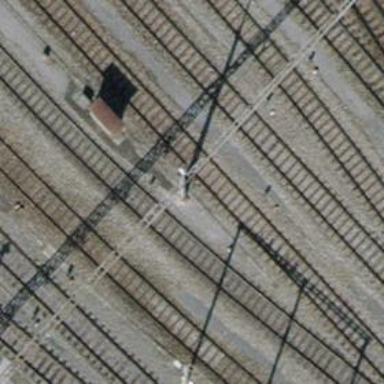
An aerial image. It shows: Rail yard with electrified contact lines for the trains.